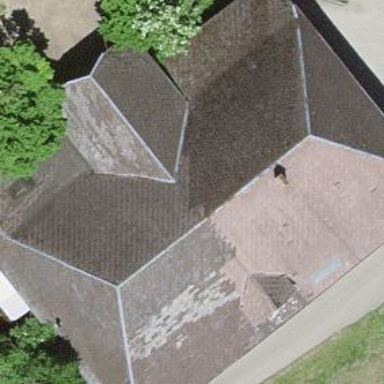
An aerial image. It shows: Farm building.